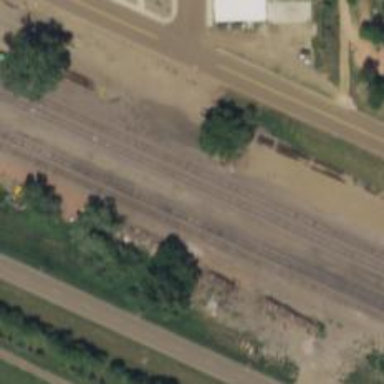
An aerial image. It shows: Railway siding for service.